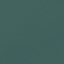
Land use / land cover class: SeaLake